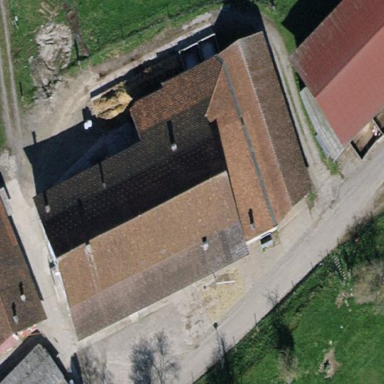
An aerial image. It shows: Farm building with gabled roof.